Field crop: maize
Growth stage: 1
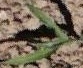
Species: maize